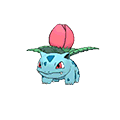
Pok\u00e9mon: ivysaur